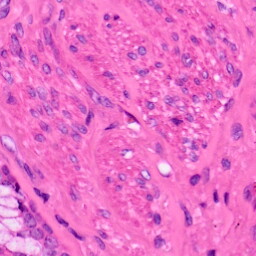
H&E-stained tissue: Lung